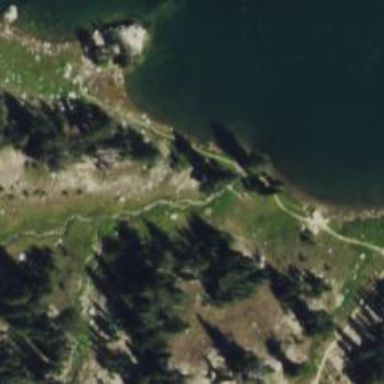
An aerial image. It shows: Trail path.